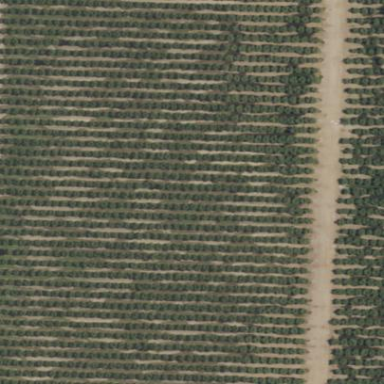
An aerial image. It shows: Orchard.